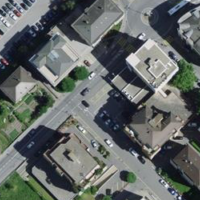
EUNIS habitat code: 54
Species observed at this site:
Clematis vitalba